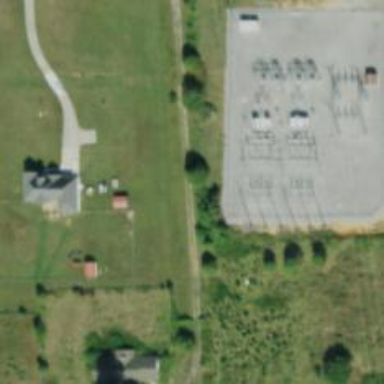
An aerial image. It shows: Distribution level power substation enclosed by fence.